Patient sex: F
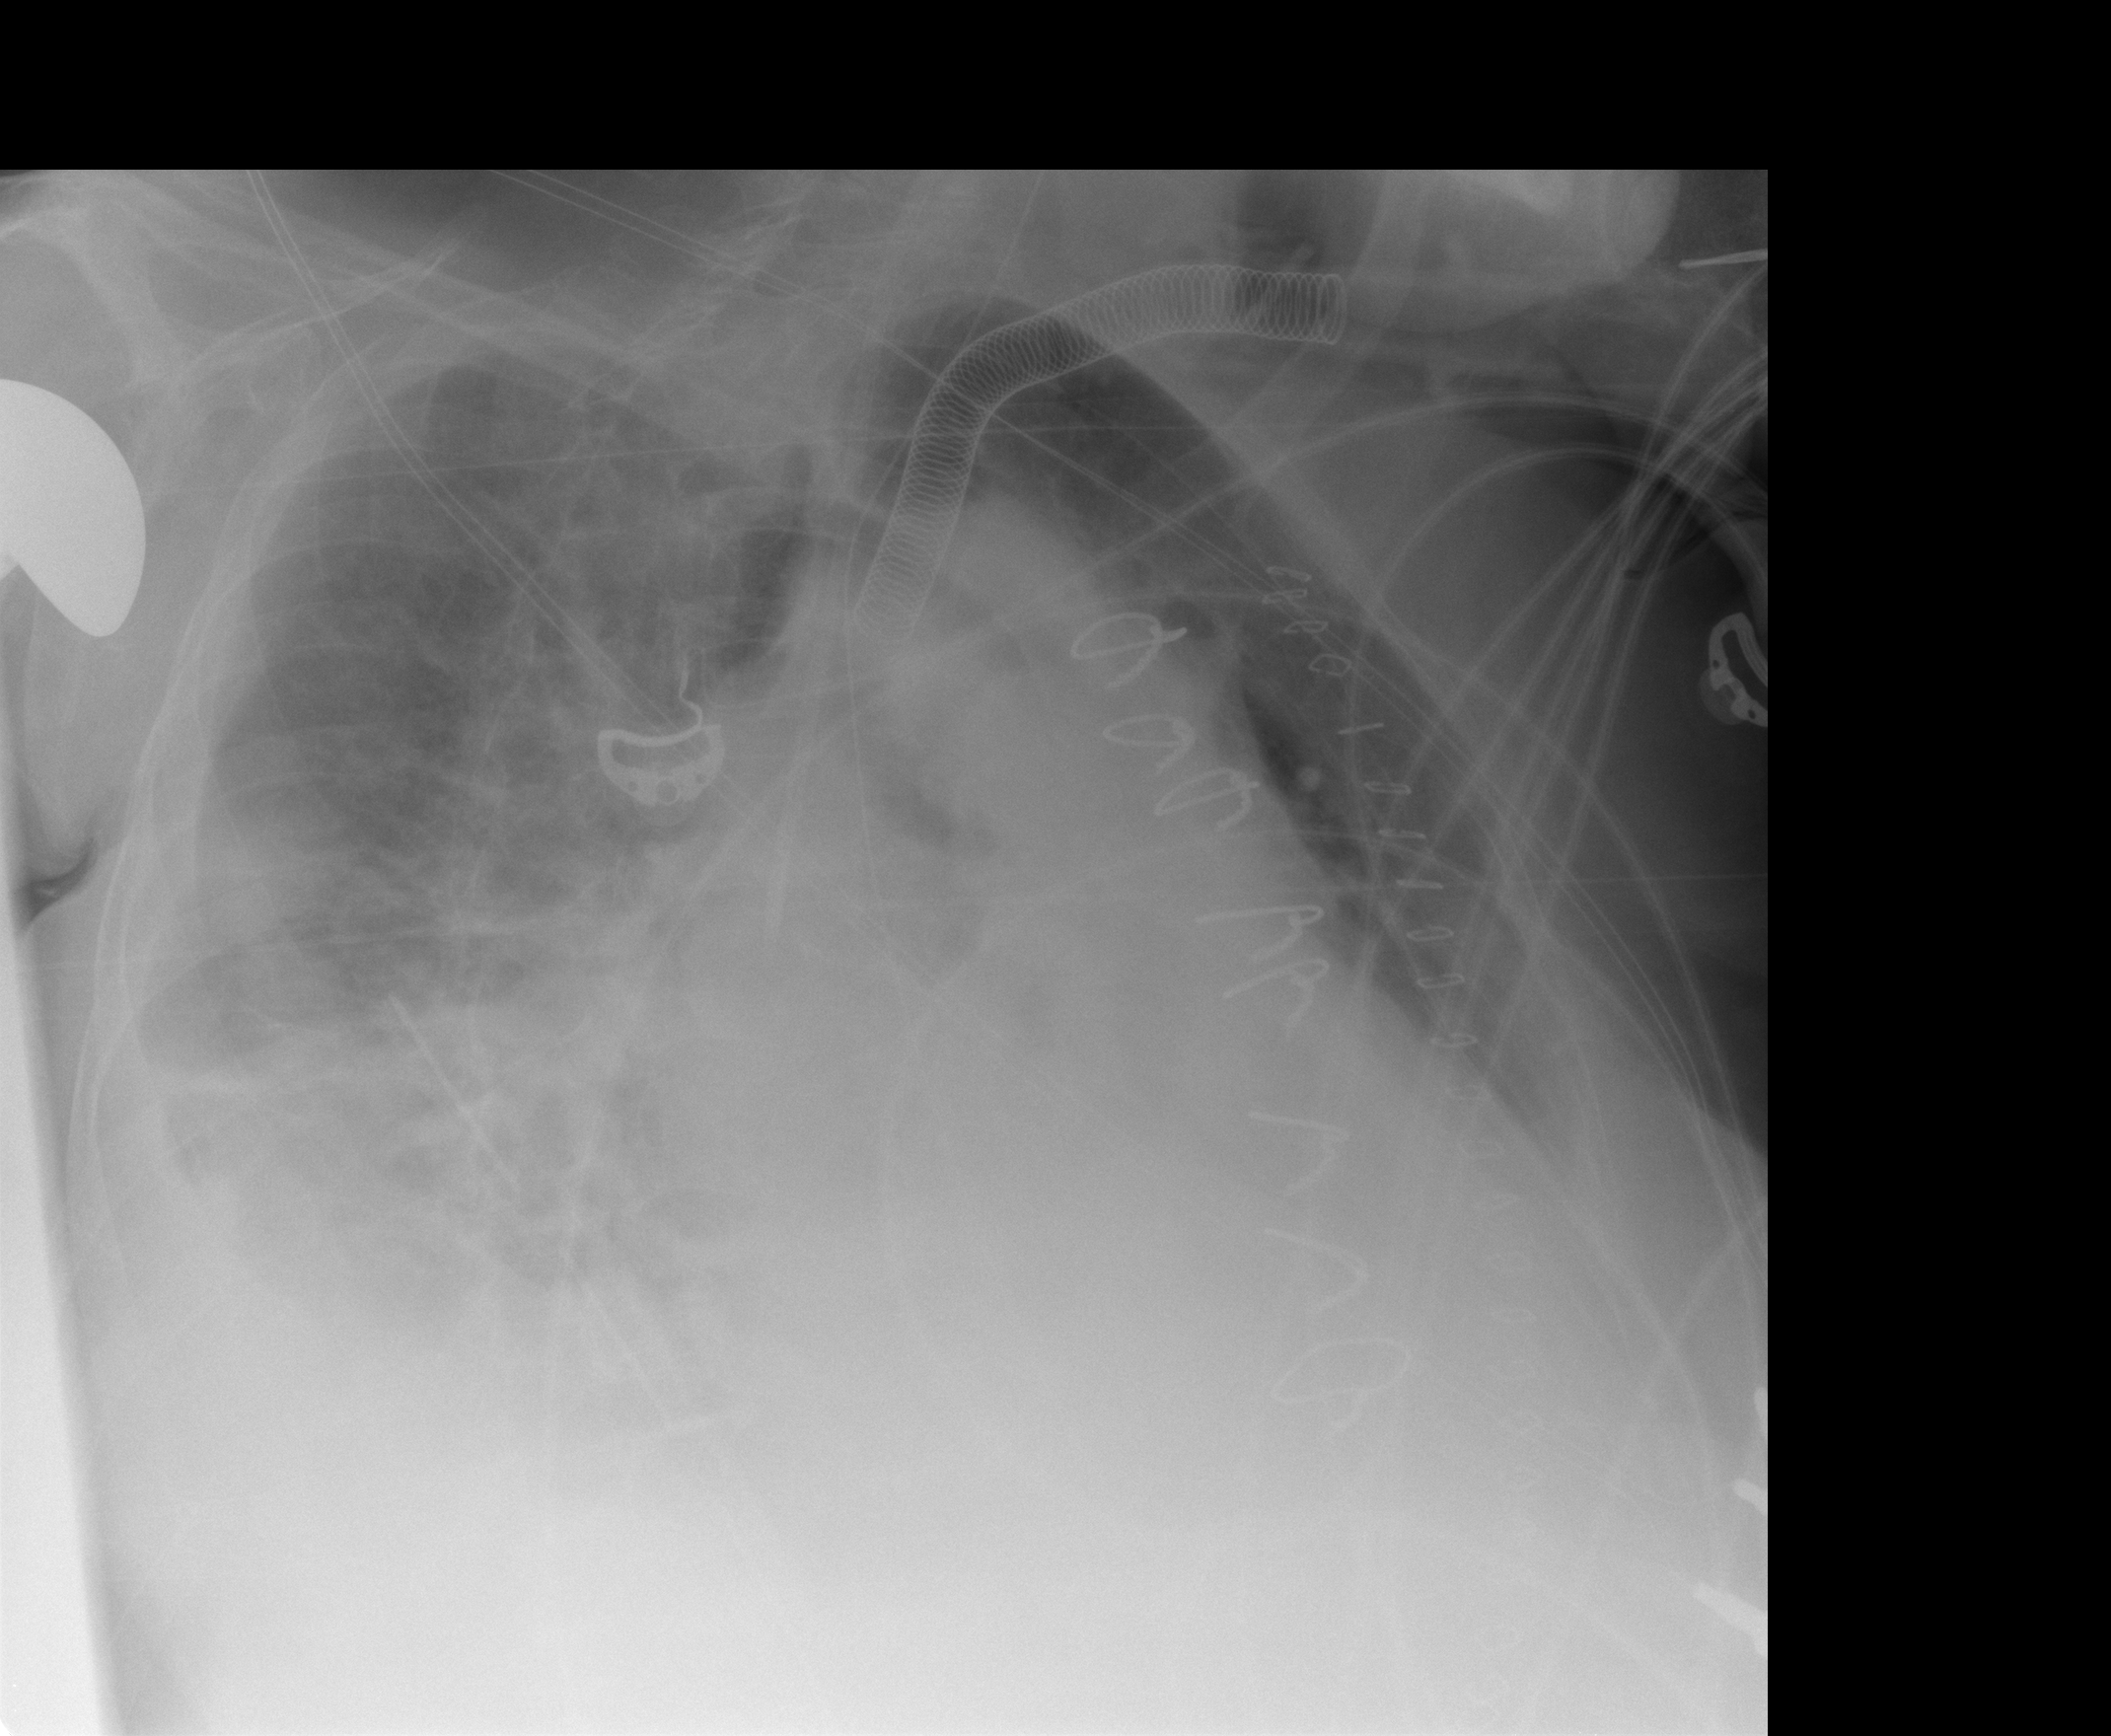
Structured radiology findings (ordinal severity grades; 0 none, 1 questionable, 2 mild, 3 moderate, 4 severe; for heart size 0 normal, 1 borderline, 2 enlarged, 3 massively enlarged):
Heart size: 2
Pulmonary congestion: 3
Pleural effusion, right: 3
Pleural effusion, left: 2
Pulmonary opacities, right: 2
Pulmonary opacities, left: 0
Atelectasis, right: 3
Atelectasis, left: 2